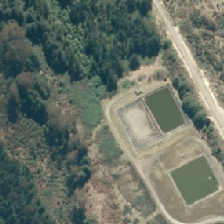
Land cover: low_producing_grassland